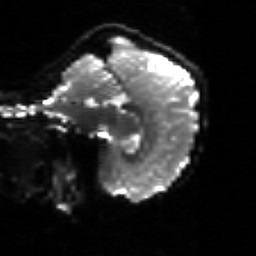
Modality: sbref
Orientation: sagittal
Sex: female
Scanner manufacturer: siemens
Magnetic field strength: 3 T
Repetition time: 5 s
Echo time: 0.071 s